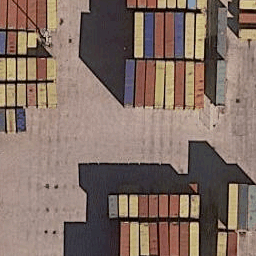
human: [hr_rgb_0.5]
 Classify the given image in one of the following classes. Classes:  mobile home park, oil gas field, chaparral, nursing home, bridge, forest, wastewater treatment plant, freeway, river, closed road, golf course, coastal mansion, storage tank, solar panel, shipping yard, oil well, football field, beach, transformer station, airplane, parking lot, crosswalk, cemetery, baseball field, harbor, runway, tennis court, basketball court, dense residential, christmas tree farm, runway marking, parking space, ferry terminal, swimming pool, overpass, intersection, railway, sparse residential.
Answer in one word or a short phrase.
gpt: shipping yard